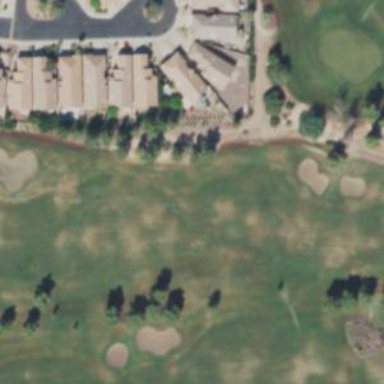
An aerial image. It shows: Grassy area designated as golf fairway.